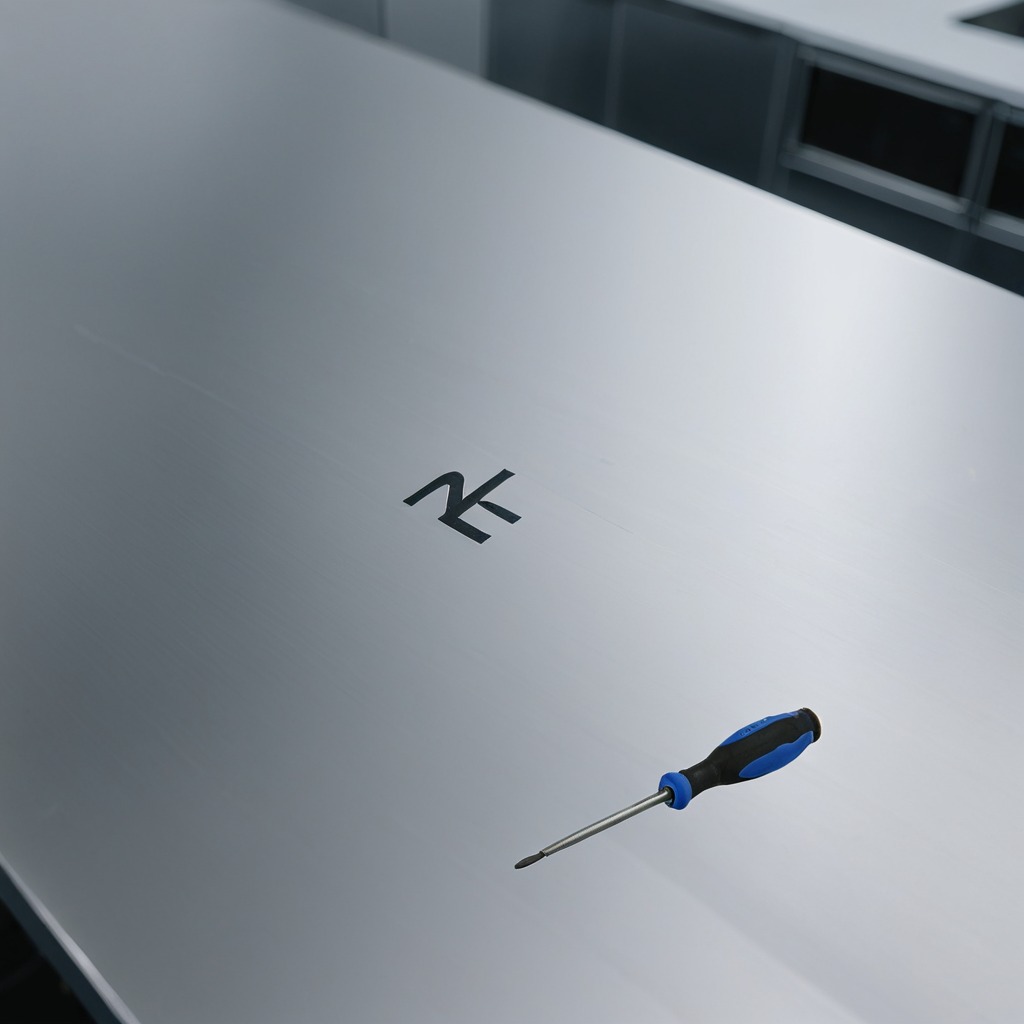
A screwdriver is lying on the stainless steel table in a high-end prototyping lab.